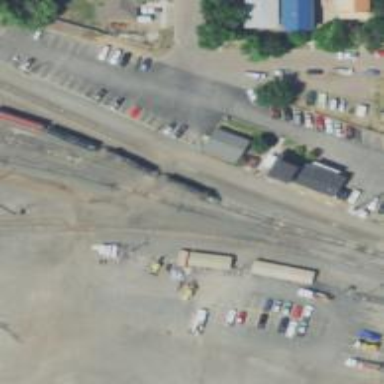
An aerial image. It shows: Railway siding for service.